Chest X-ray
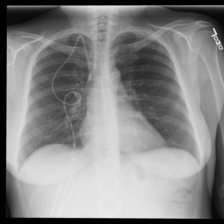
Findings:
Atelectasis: negative
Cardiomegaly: negative
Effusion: negative
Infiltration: negative
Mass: negative
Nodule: negative
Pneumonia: negative
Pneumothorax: negative
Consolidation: negative
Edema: negative
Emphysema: negative
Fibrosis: negative
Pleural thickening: negative
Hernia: negative